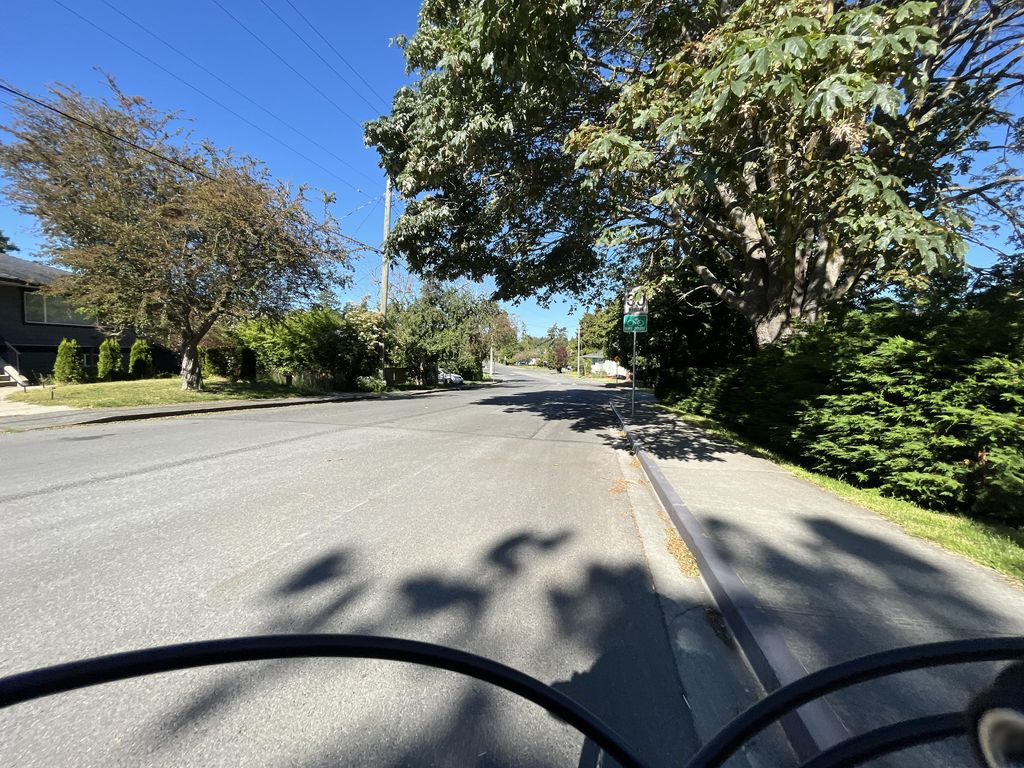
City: victoria